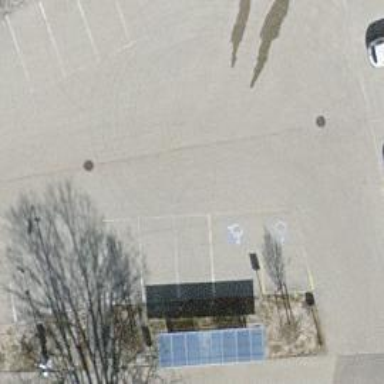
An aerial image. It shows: Parking area with surface.